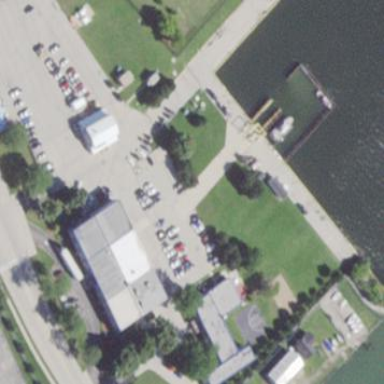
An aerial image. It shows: Military area belonging to the coast guard emergency response team.